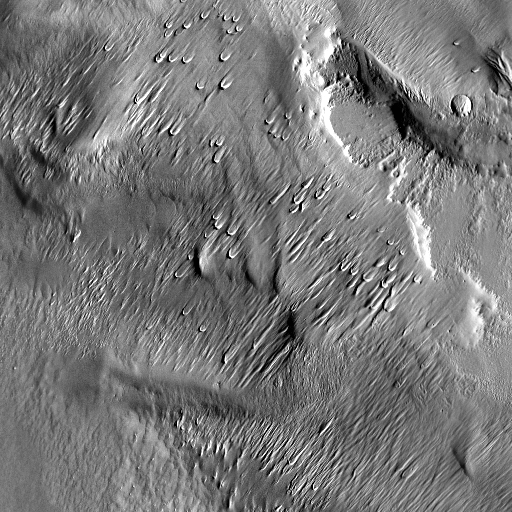
Crater classes present: Background, Other, Buried